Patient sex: F
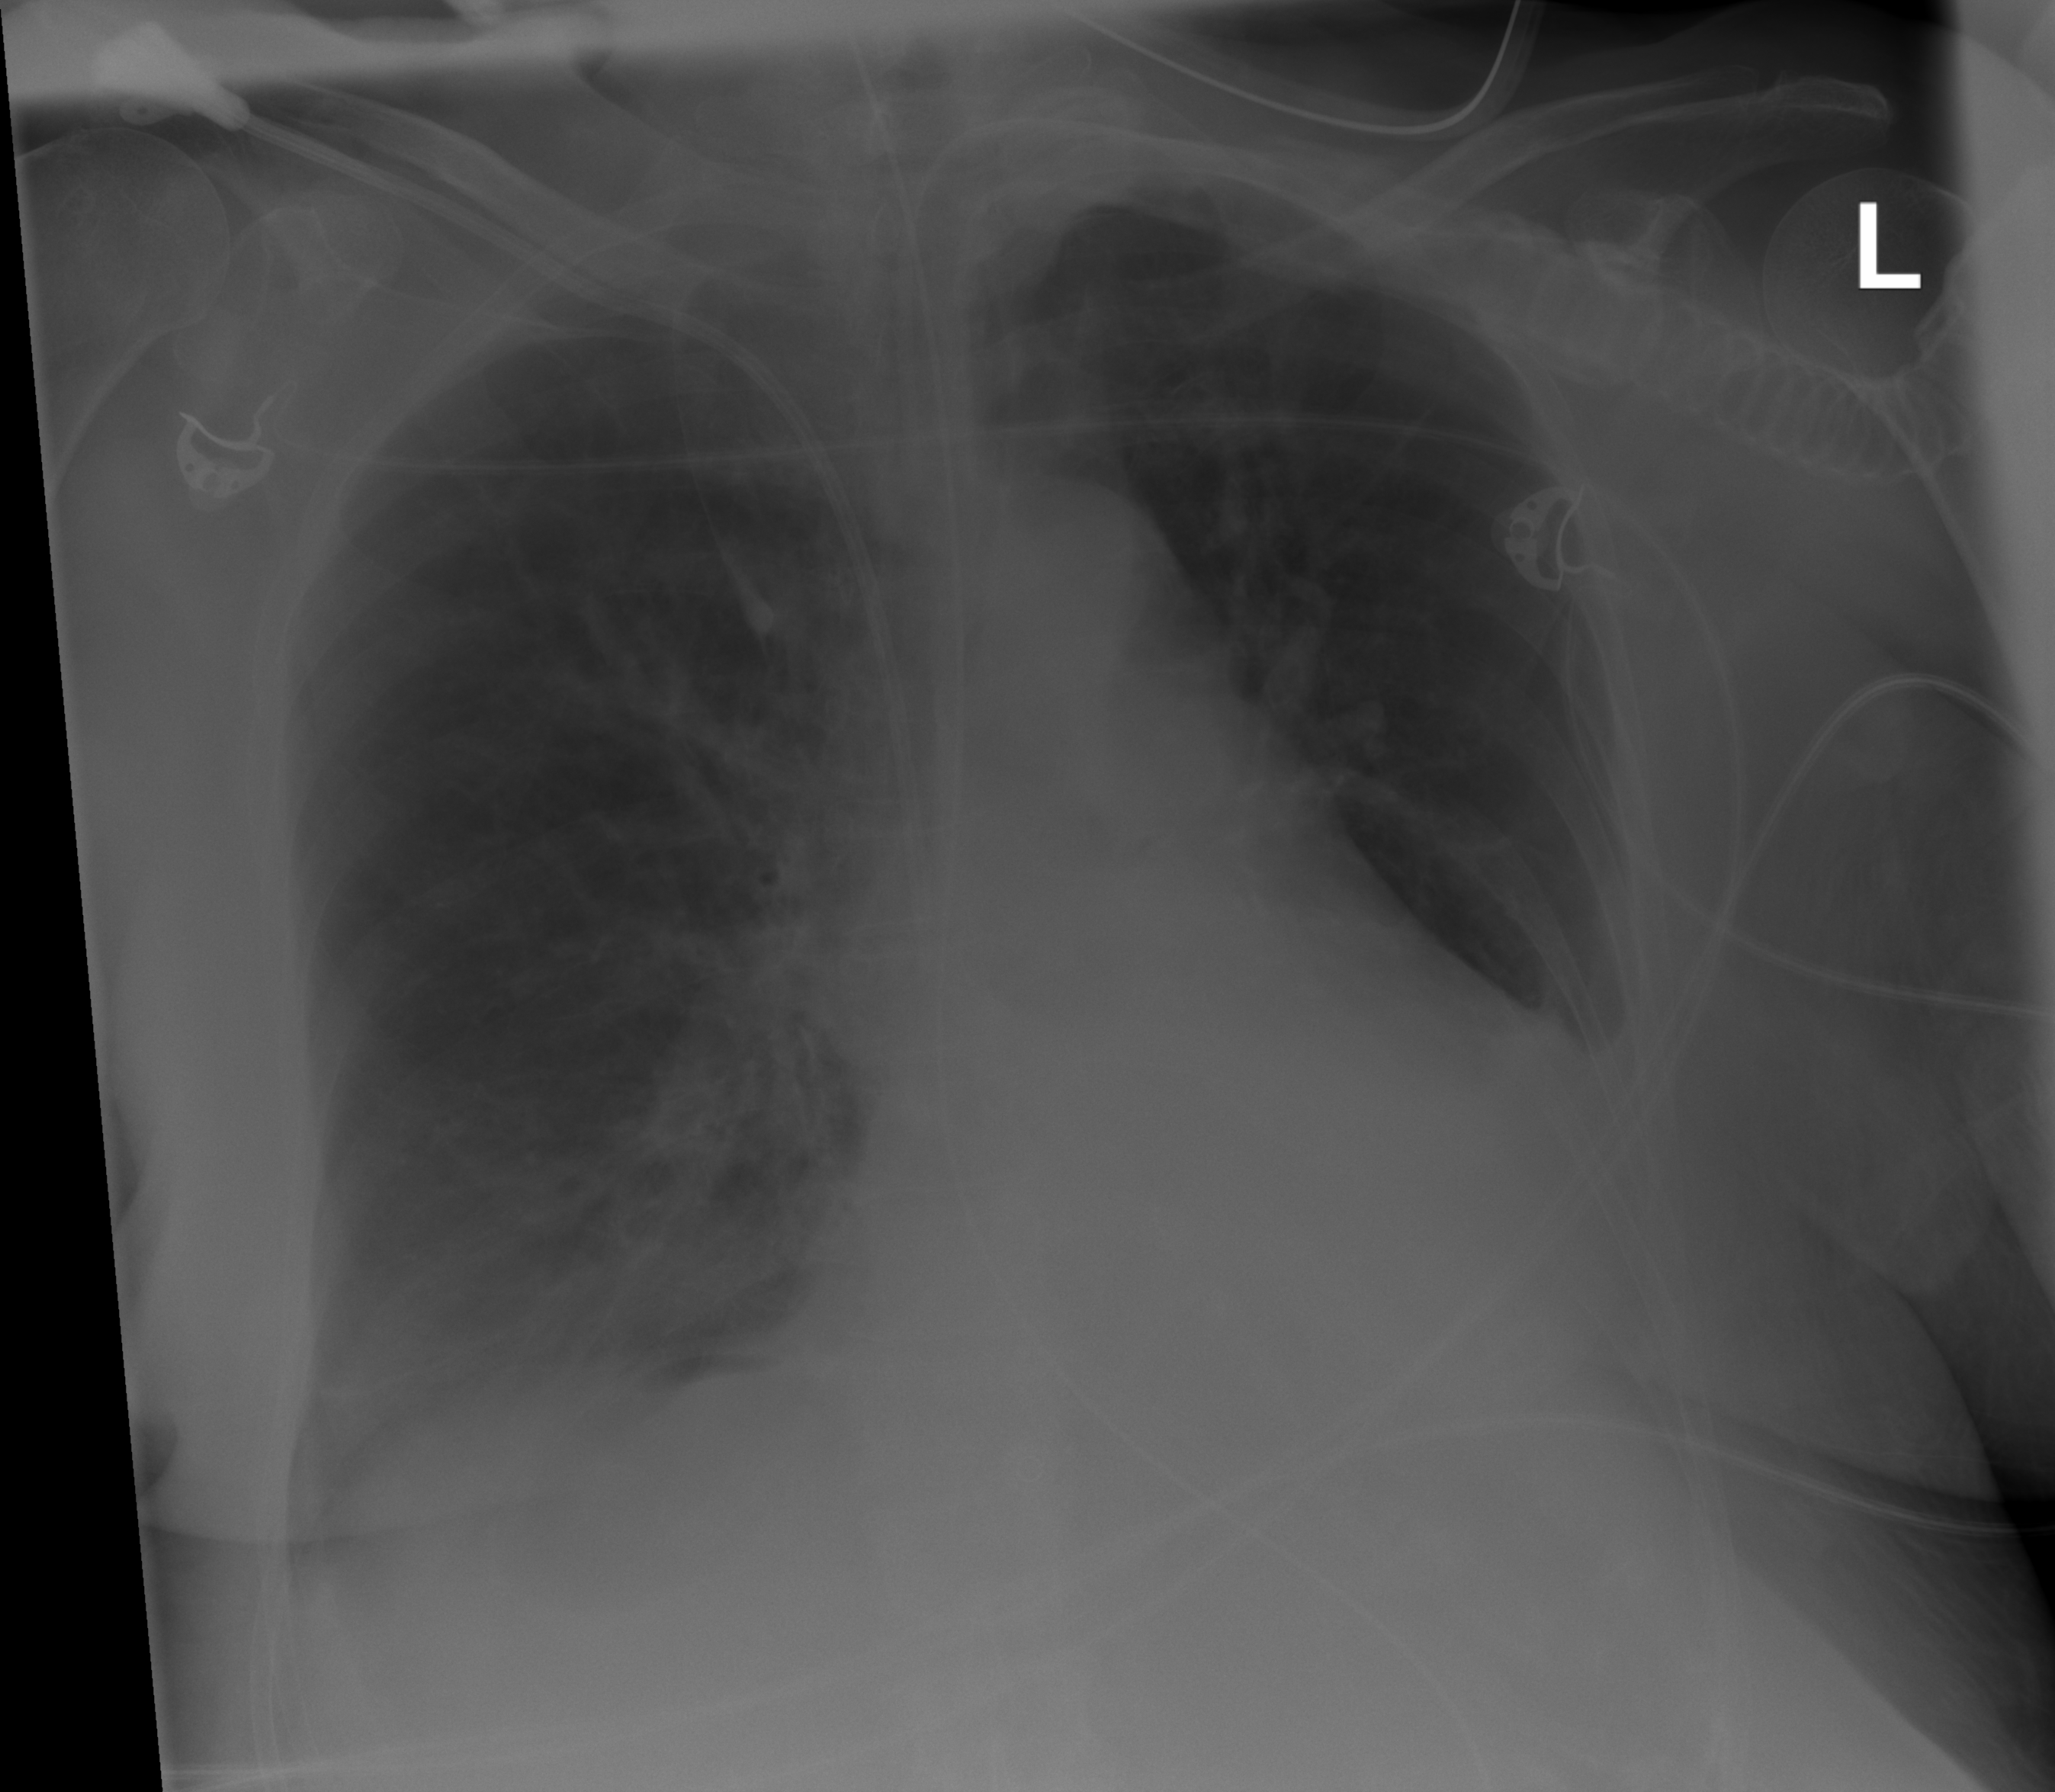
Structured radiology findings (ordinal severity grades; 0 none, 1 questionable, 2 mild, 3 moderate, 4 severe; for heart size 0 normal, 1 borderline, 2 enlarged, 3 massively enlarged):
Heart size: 2
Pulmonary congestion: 0
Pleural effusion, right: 2
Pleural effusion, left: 2
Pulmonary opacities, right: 2
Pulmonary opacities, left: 0
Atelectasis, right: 2
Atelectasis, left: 2